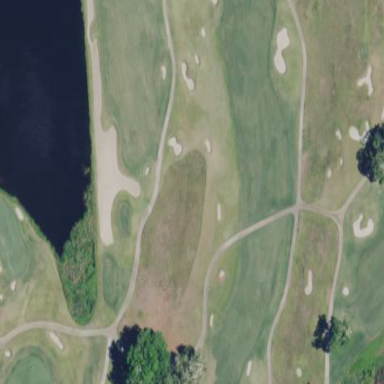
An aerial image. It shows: Grassy area designated as golf fairway.